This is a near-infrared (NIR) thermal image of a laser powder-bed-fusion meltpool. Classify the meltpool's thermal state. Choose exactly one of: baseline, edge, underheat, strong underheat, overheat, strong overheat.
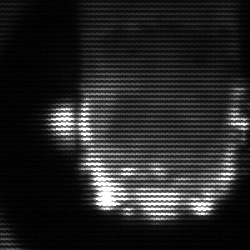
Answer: baseline